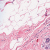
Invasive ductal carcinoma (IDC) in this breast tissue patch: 0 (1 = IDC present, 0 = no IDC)